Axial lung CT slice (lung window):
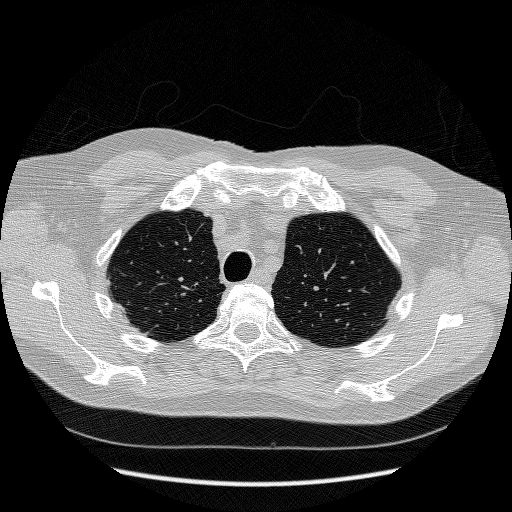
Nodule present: no